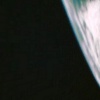
Label: space